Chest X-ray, PA view. Patient: 61 years old, sex M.
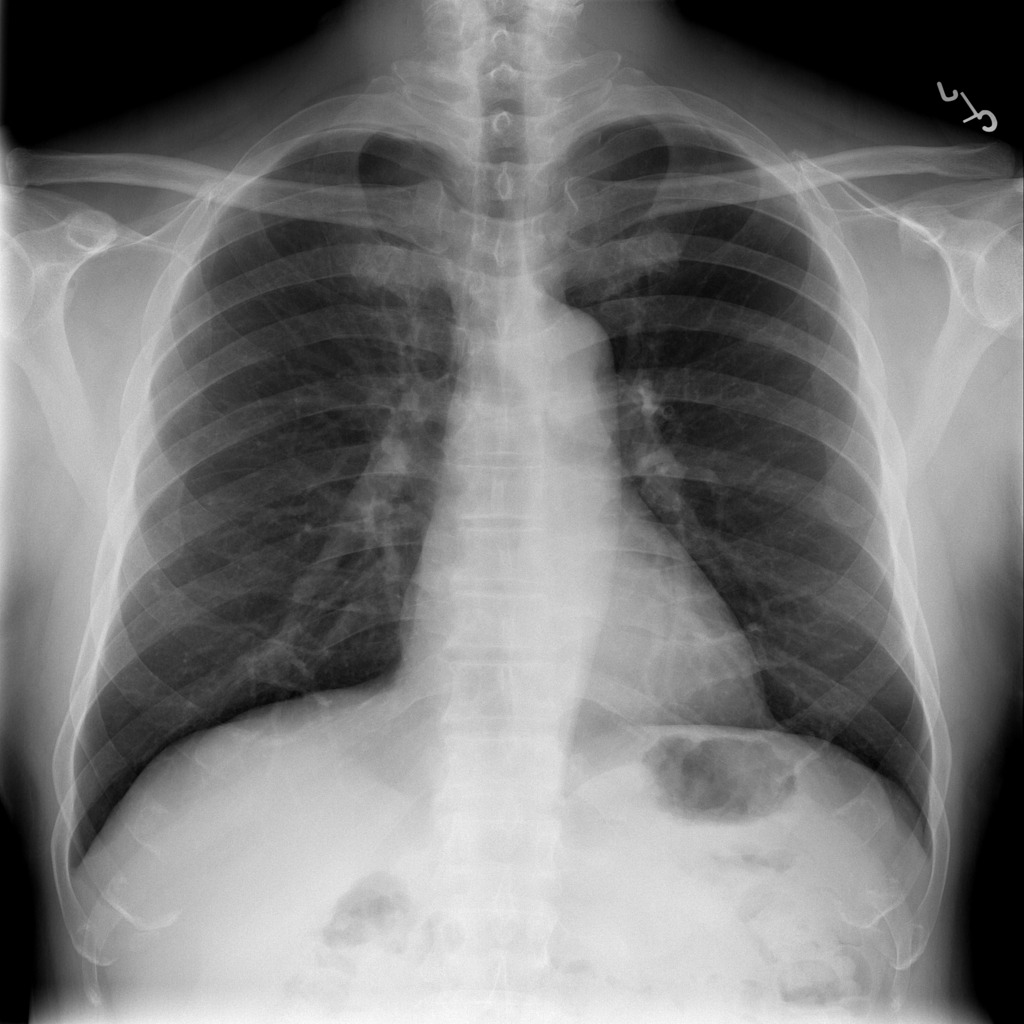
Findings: No Finding